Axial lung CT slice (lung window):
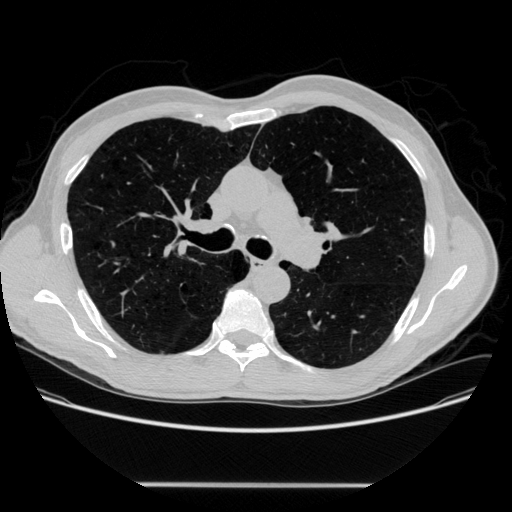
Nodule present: no